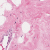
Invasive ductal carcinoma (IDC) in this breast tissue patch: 0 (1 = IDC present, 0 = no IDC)